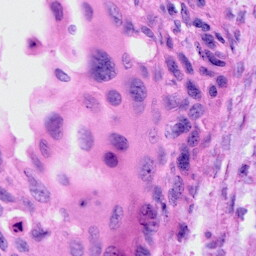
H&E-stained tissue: Cervix